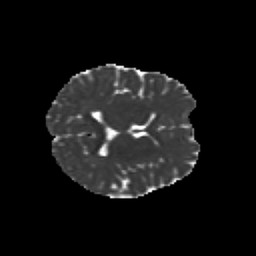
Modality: MD
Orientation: axial
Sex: female
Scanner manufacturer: siemens
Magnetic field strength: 3 T
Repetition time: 5 s
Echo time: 0.071 s